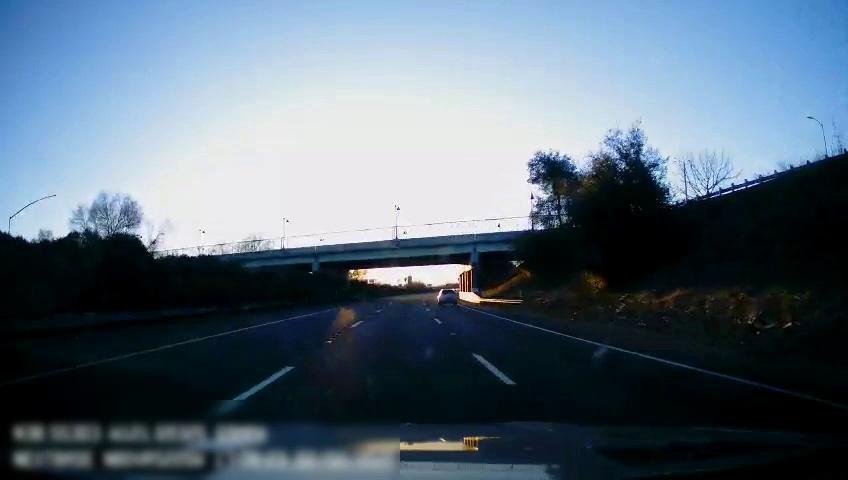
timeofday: Day
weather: Sunny
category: Drivable Space
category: Vehicles | SUV
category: Lanes | Alternate Lane
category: Lanes | Current Lane
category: Lanes | Current Lane
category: Lanes | Alternate Lane